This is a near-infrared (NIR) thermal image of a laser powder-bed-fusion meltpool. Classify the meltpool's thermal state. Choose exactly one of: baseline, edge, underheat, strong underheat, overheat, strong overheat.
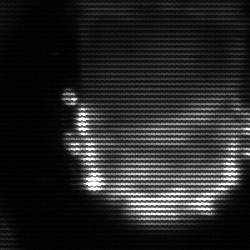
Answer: baseline